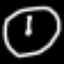
Label: clock